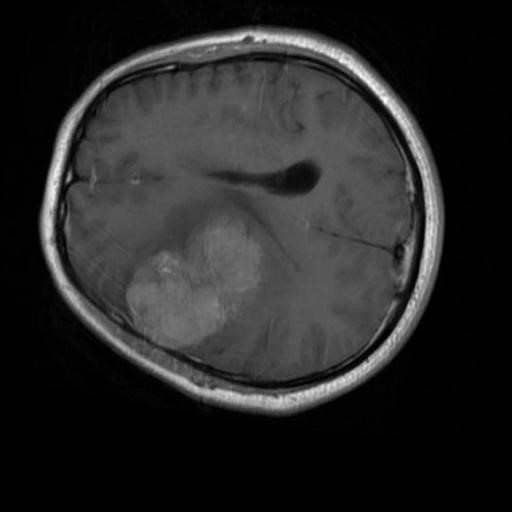
Label: brain_menin